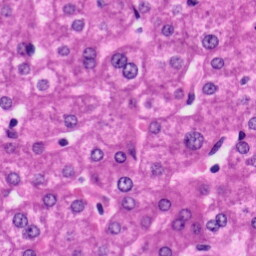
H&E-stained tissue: Liver